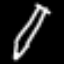
Label: pencil